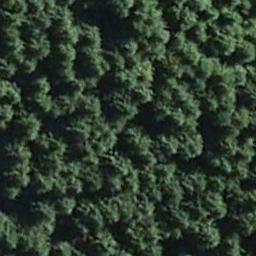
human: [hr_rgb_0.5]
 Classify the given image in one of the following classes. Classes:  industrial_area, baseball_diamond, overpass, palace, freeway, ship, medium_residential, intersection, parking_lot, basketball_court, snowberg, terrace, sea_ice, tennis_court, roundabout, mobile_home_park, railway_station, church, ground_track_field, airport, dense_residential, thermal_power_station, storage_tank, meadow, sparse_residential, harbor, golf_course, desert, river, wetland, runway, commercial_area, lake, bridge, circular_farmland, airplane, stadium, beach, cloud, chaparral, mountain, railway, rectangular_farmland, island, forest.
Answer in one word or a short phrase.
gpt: forest